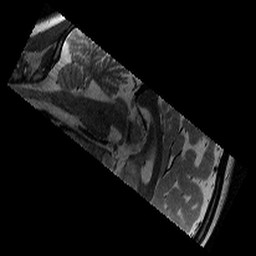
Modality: T2w
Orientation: sagittal
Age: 12
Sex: female
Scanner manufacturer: siemens
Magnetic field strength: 3 T
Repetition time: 9.23 s
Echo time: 0.067 s